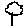
Label: tree